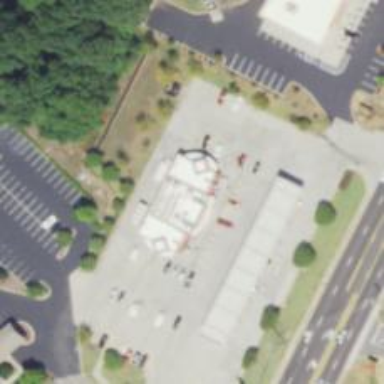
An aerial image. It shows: Convenience shop.